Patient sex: M
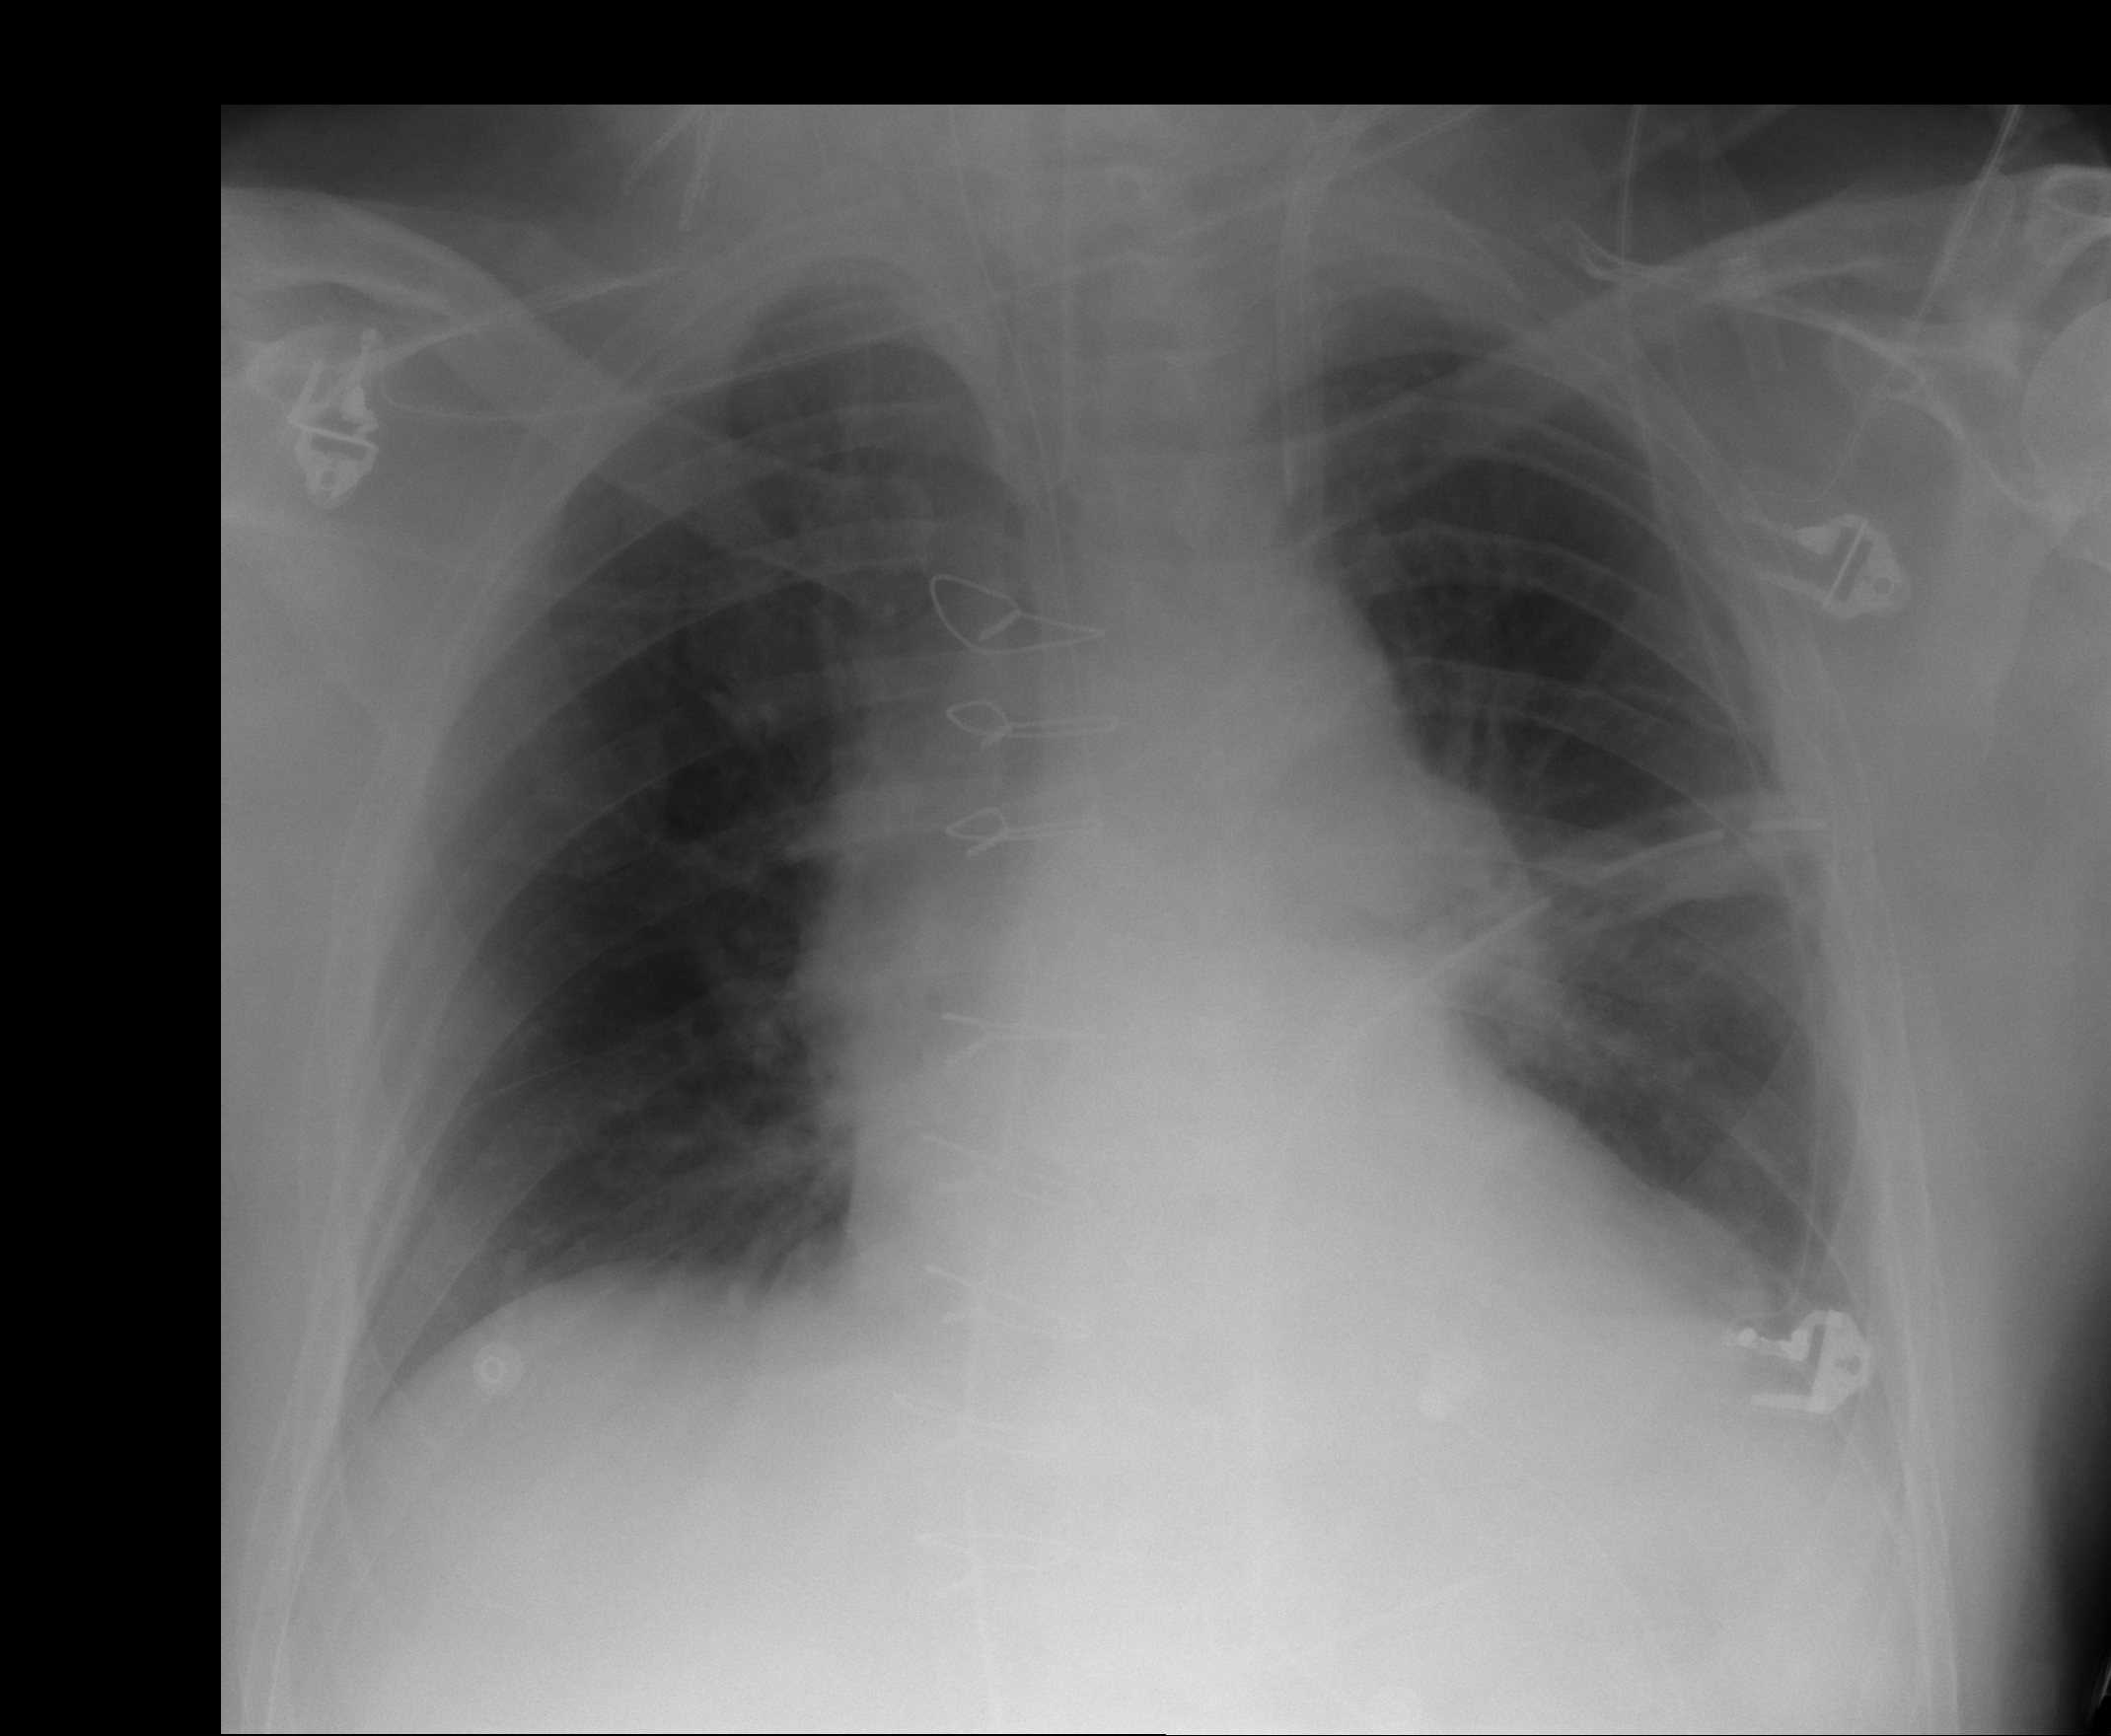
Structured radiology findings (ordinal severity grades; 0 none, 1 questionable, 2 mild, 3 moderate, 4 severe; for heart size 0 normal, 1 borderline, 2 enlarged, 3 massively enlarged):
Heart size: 0
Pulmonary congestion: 0
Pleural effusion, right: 1
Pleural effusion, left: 2
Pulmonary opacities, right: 0
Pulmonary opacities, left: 0
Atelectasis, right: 2
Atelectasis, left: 2